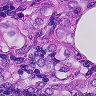
Metastatic tissue present: yes